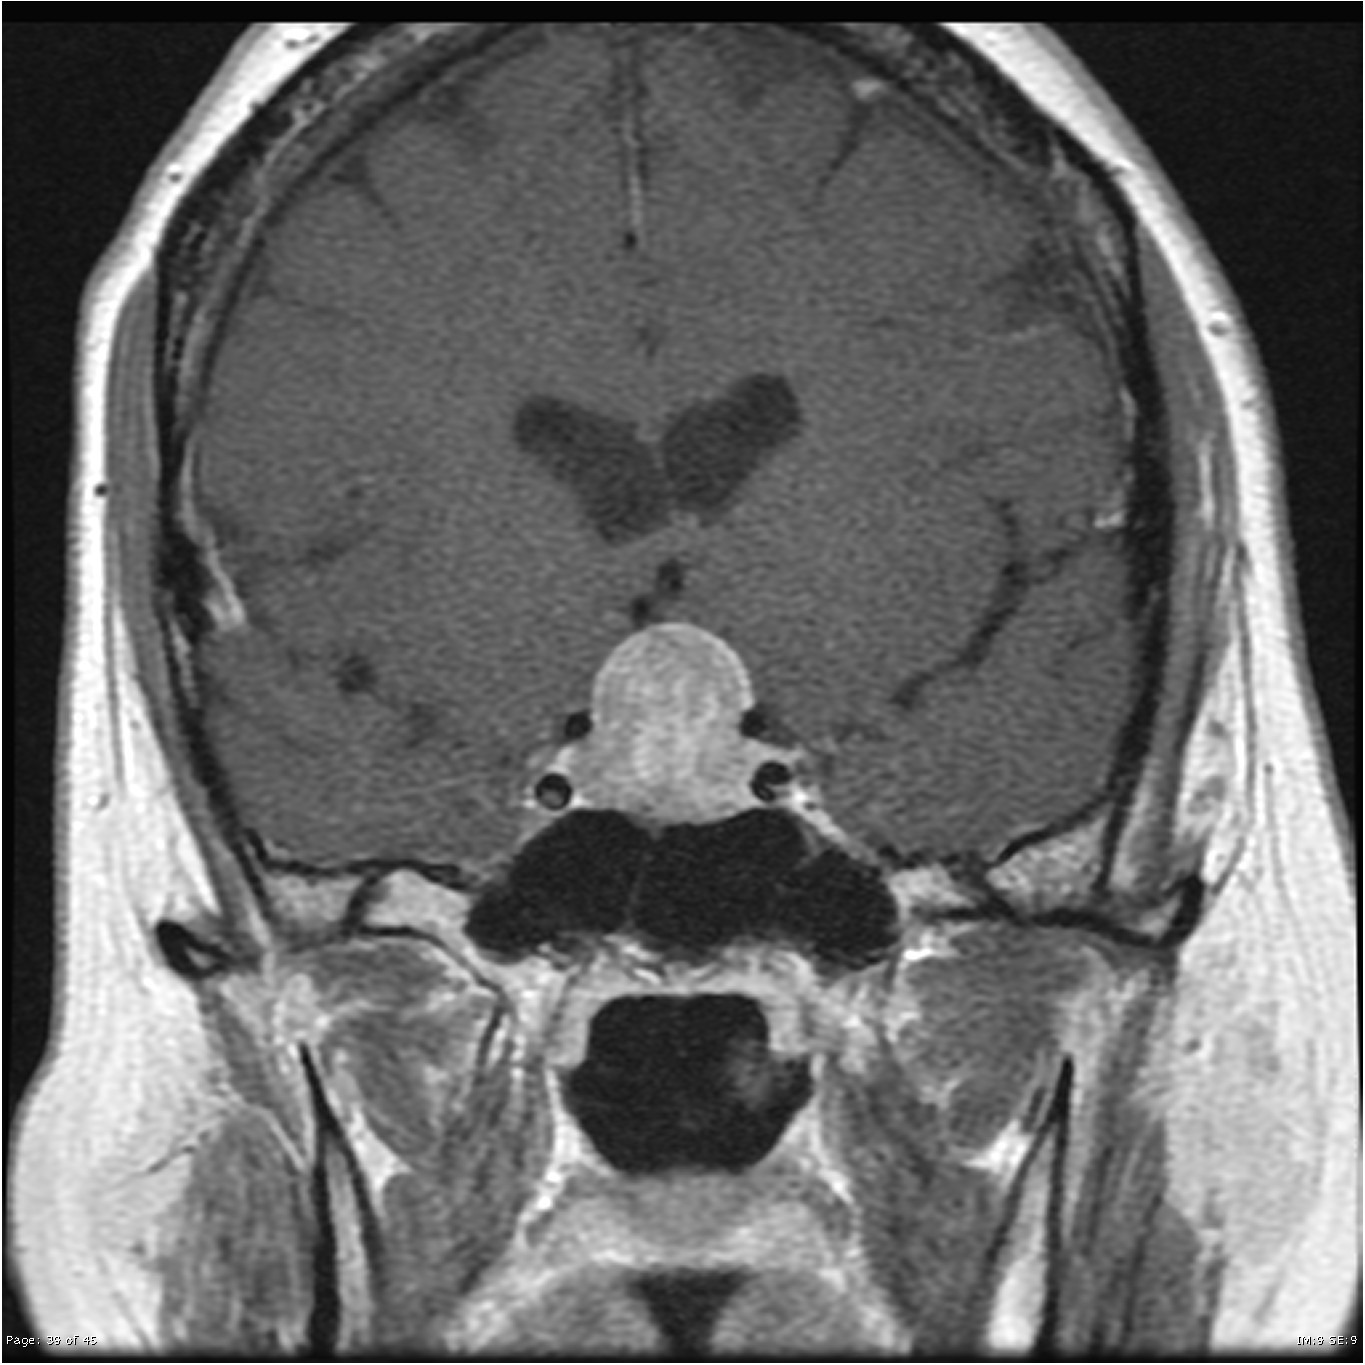
Label: pituitary